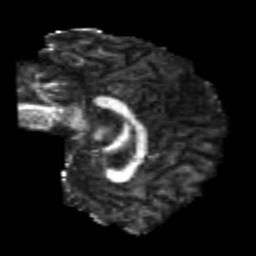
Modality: FA
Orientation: sagittal
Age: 22
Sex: male
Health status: healthy
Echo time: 0.074 s